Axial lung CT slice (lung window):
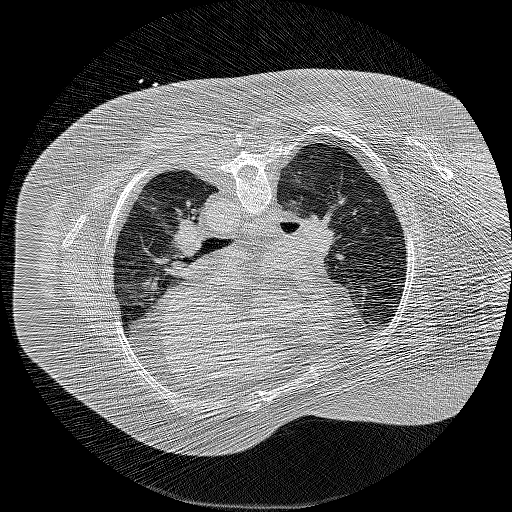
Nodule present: no